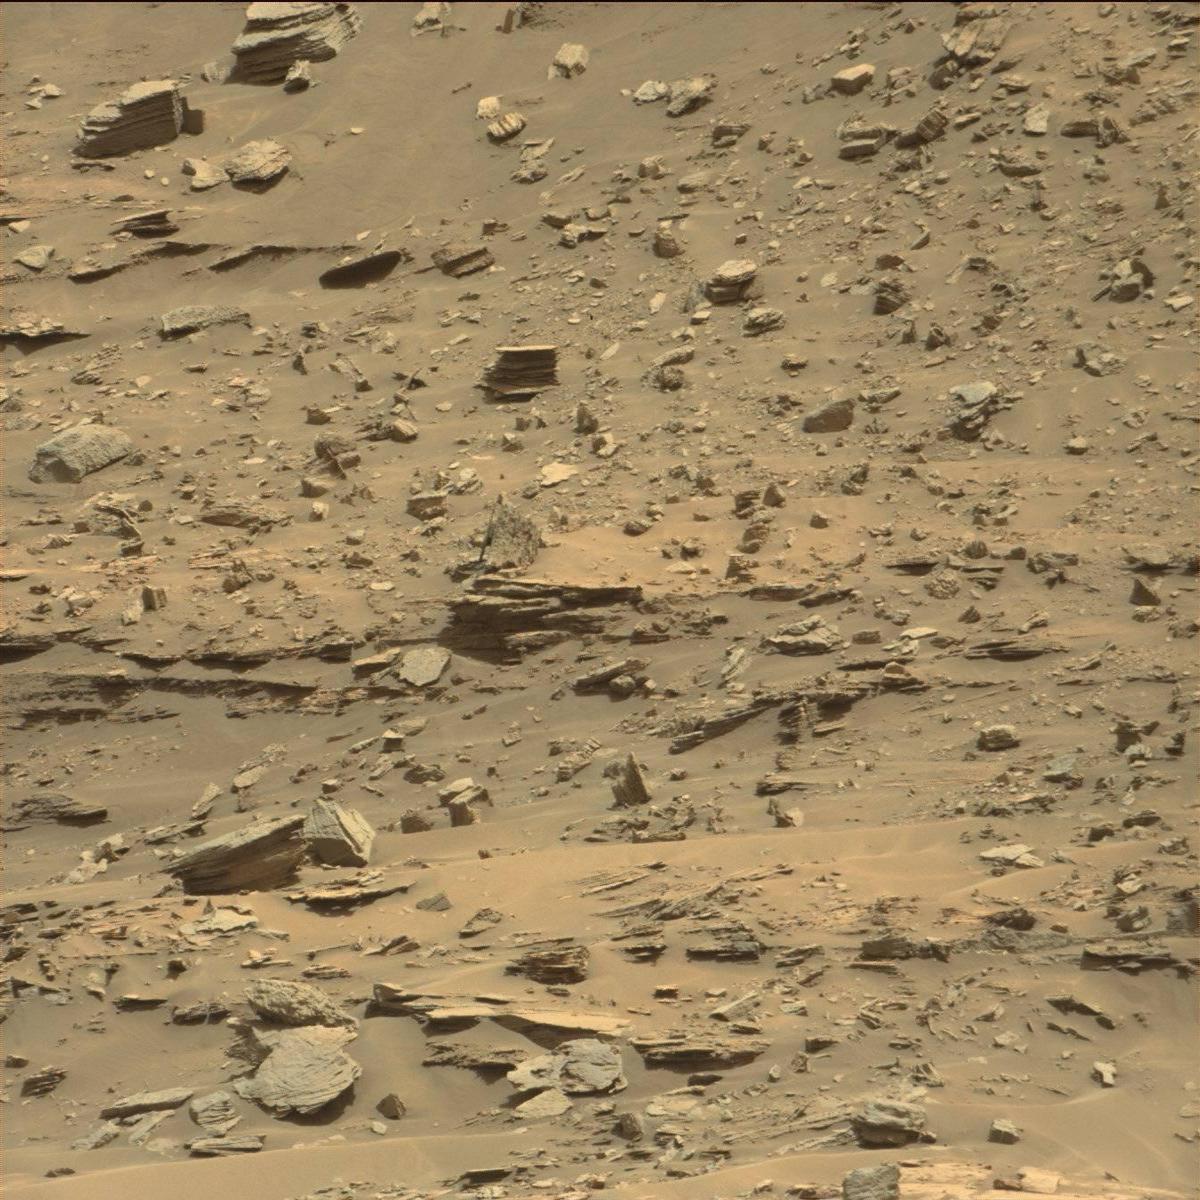
Terrain classes present: Bedrock, Sand / Soil